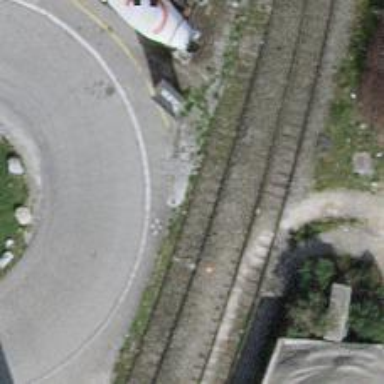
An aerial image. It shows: Single-track spur railway line.